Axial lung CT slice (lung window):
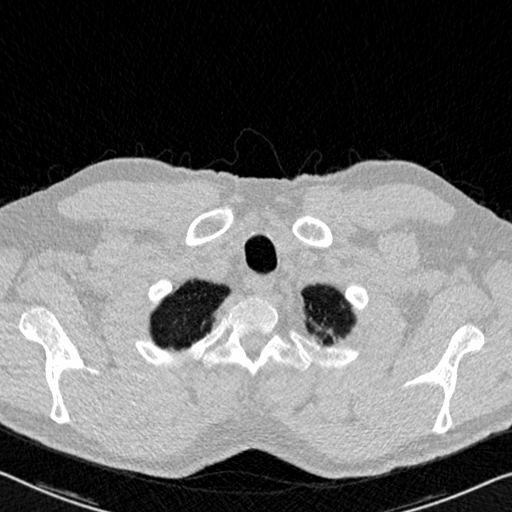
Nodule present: no